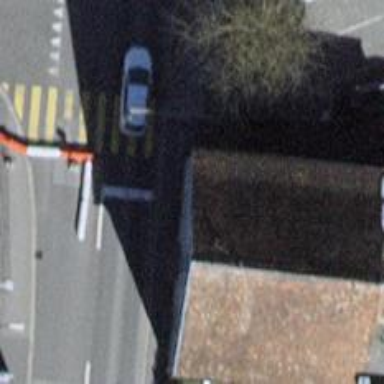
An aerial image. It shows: Enforcement at the location includes traffic signals.